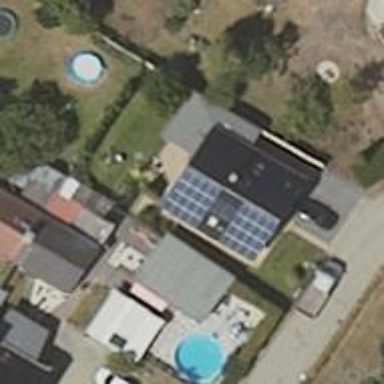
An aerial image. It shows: Solar-powered generator using photovoltaic technology. This small installation generates electricity through solar photovoltaic panels.